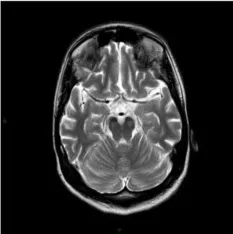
At the same level in the images (B,C), both T2-weighted, a striking hypointensity can be seen in both substantiae nigrae.
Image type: radiology (mri)